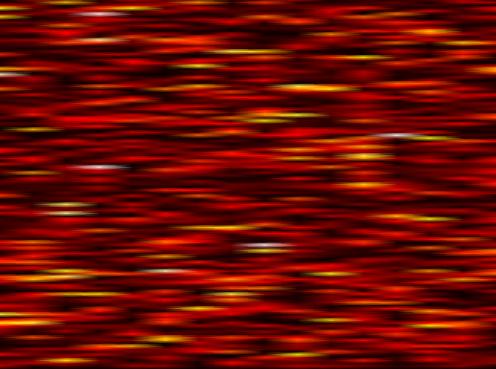
Label: OFDM